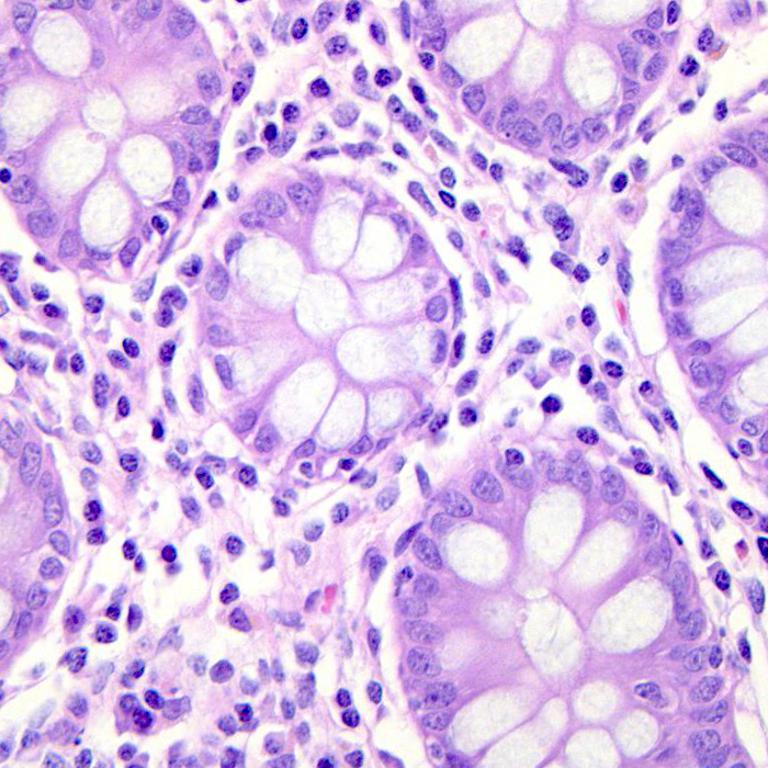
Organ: colon
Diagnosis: benign